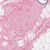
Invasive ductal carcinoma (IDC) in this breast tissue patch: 0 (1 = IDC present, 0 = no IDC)